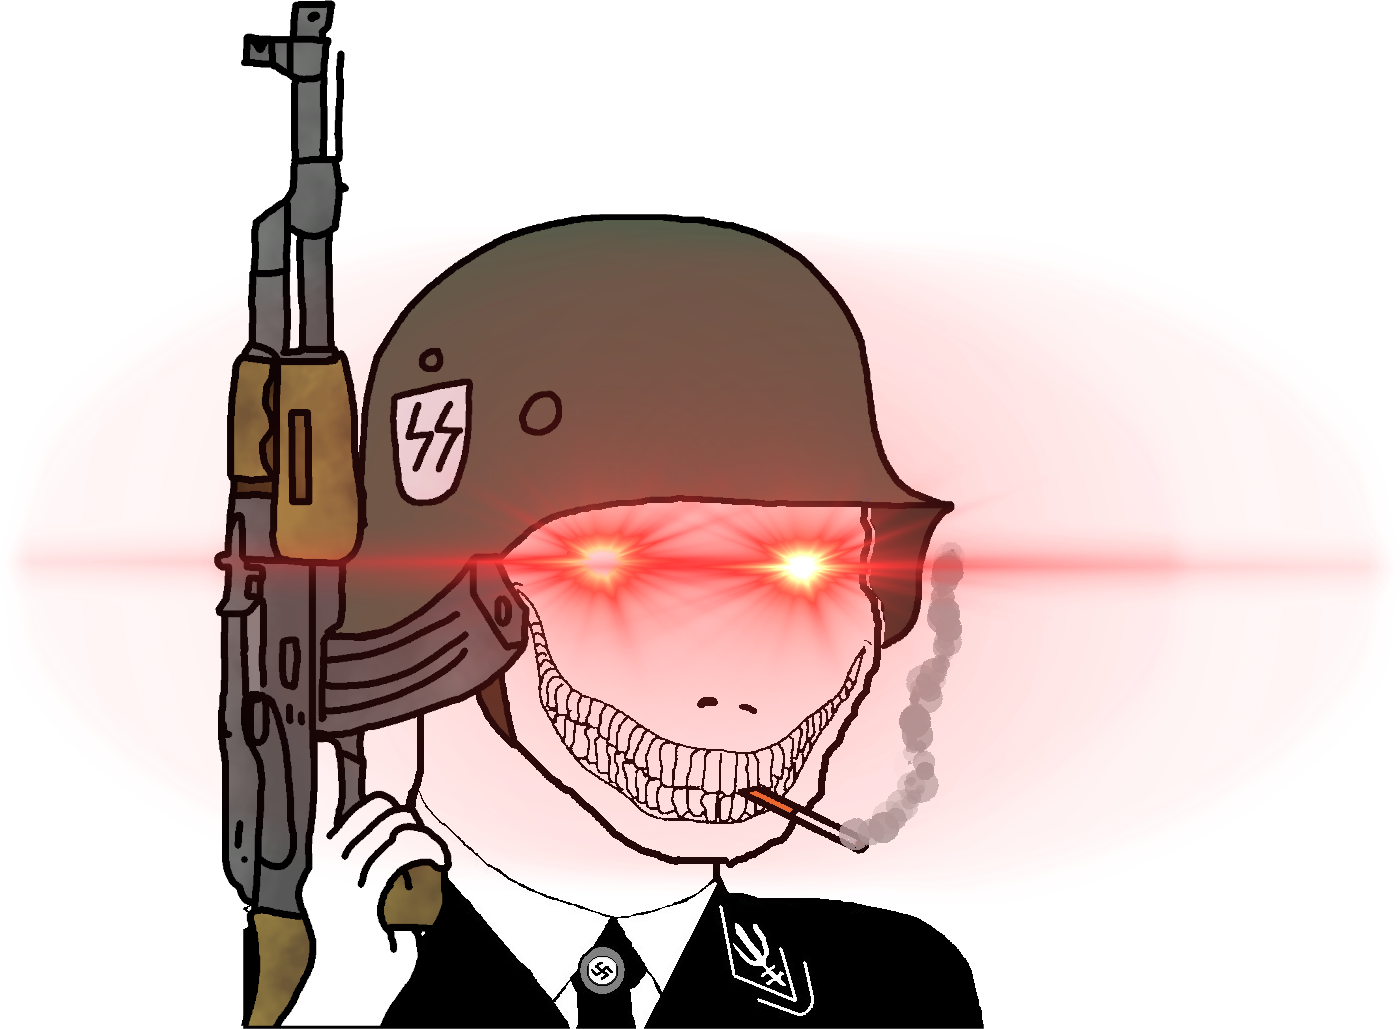
Label: 5_Oomer